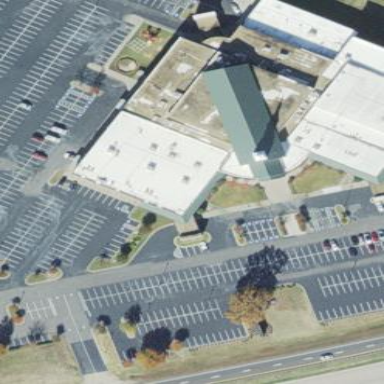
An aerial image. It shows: Building serving as place of worship.